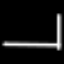
Label: line